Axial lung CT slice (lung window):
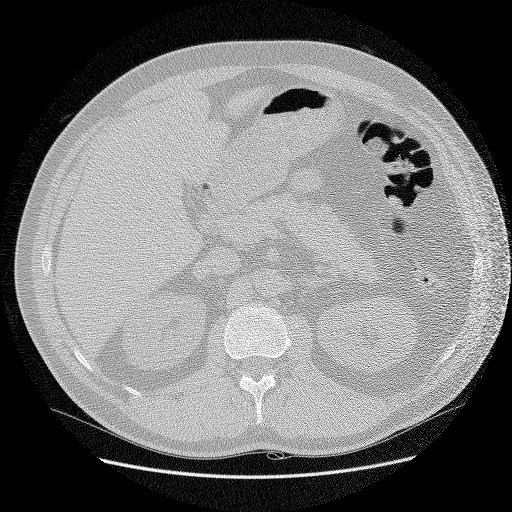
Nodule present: no